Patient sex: M
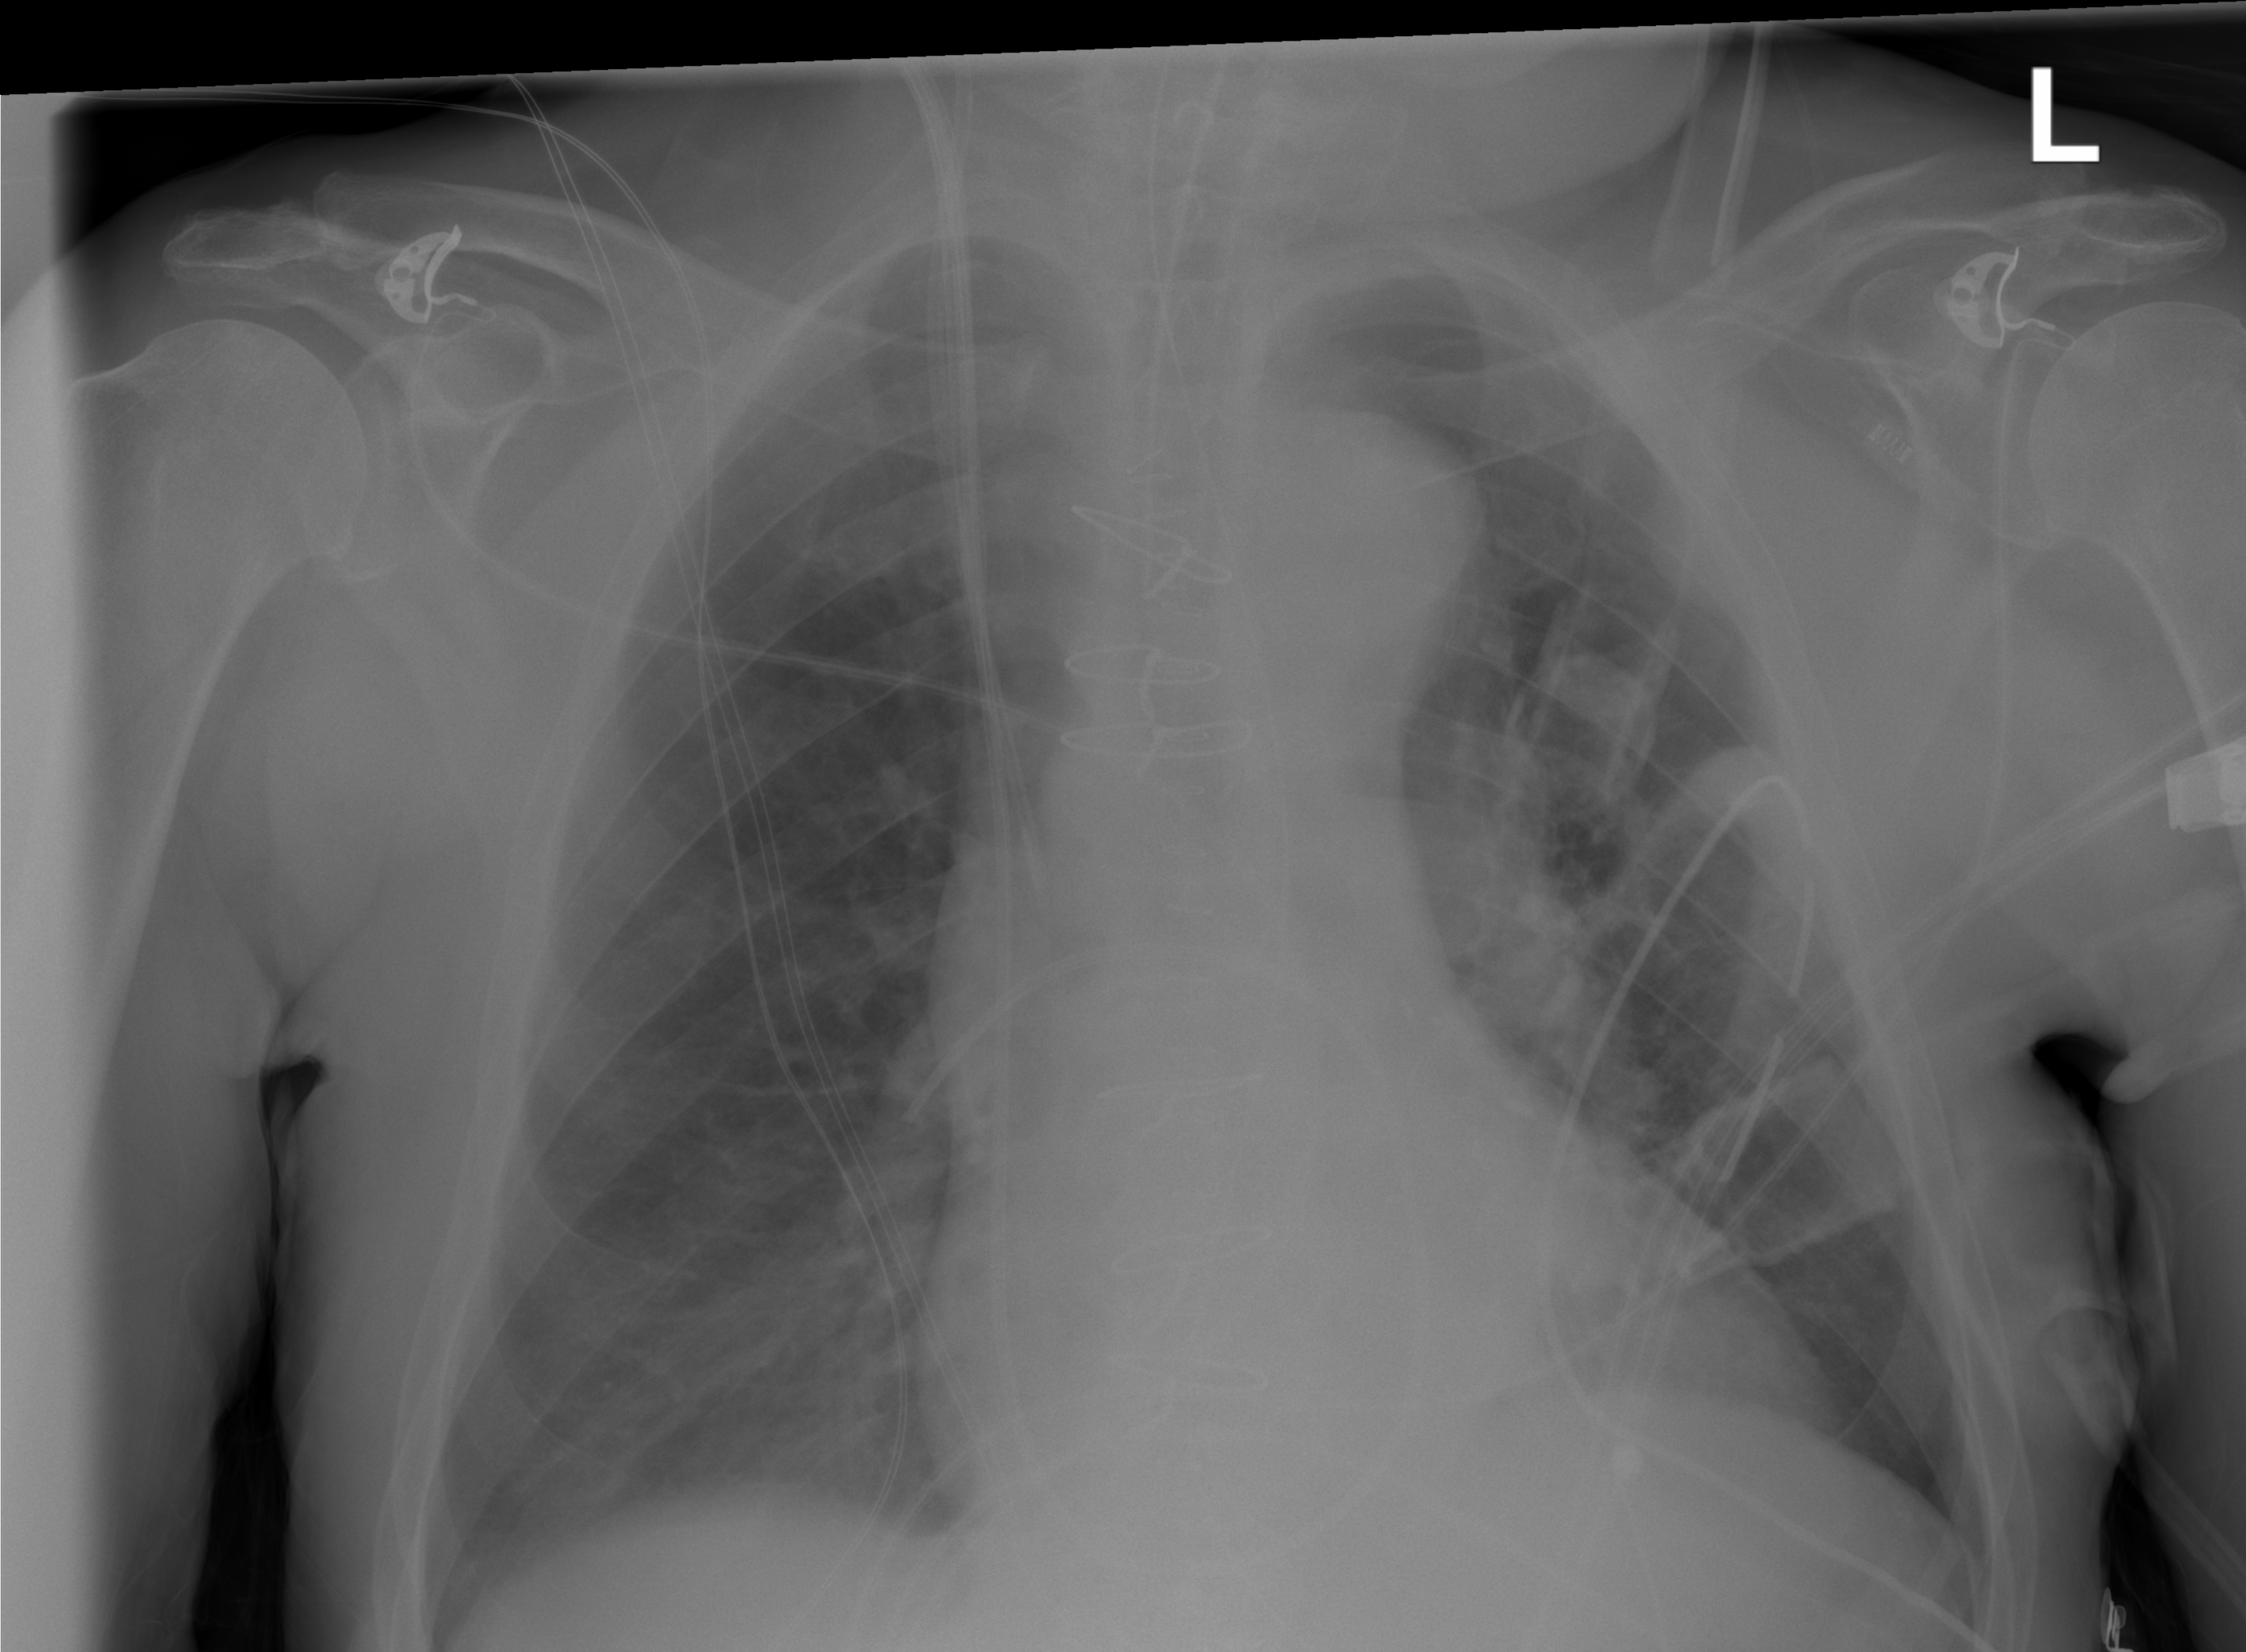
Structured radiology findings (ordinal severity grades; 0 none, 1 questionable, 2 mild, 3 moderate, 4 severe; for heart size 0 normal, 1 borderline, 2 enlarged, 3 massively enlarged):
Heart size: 1
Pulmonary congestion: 0
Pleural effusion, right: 0
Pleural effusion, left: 2
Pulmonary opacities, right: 0
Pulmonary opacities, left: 0
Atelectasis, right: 1
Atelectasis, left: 2